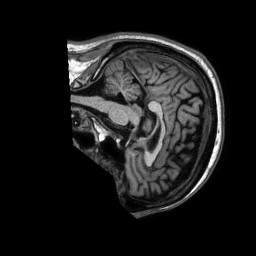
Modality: T1w
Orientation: sagittal
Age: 62
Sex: male
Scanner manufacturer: philips
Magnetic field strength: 1.5 T
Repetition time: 0.007025 s
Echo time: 0.003167 s